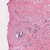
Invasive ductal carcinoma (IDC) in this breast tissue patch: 1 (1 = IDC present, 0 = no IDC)